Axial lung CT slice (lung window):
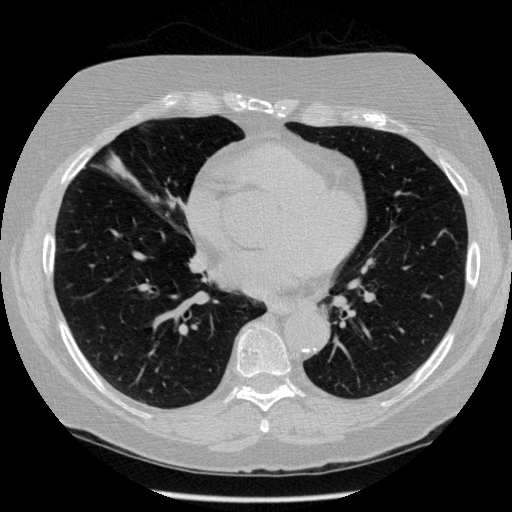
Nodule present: no